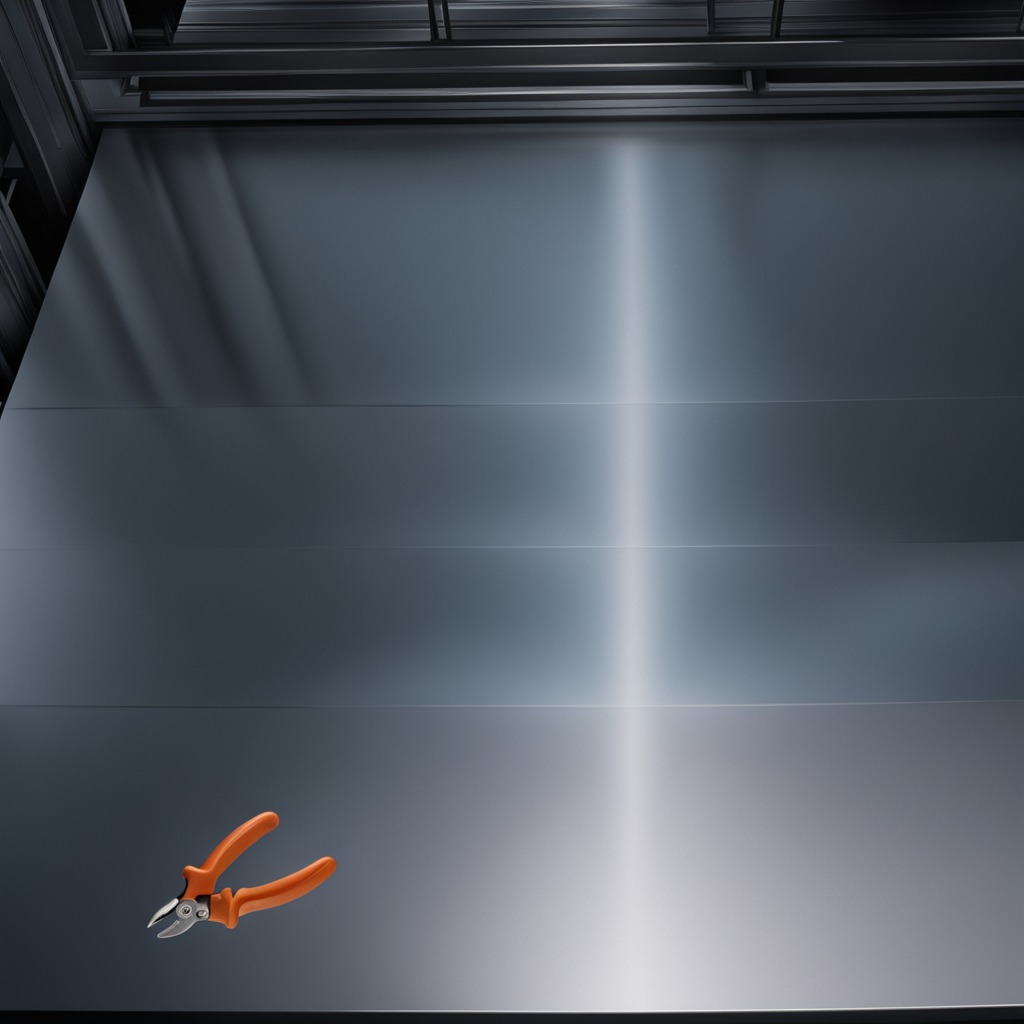
A plier lies on a clean empty table in a basement in the evening.